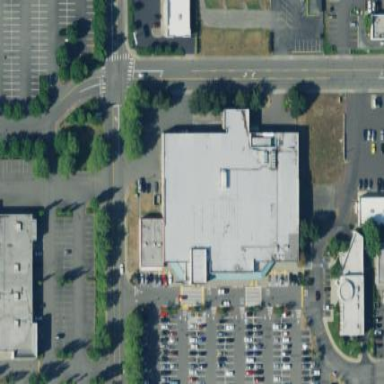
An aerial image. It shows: Flat-roofed retail building housing supermarket.